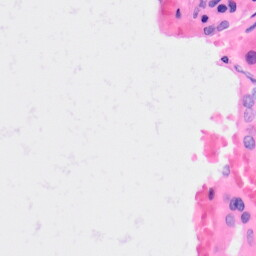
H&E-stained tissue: Kidney